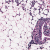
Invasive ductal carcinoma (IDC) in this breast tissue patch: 0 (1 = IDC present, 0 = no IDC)